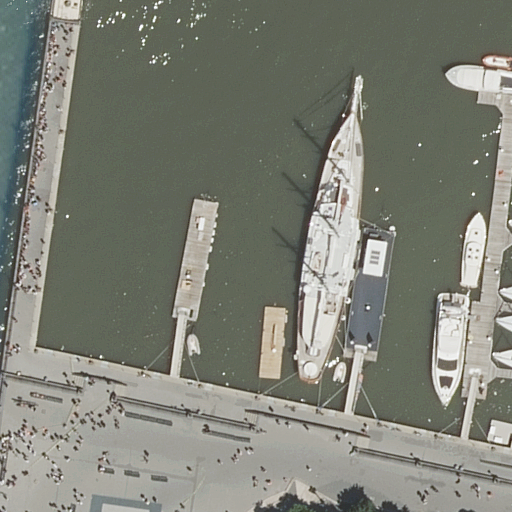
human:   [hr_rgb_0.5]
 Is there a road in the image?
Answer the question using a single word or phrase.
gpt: yes

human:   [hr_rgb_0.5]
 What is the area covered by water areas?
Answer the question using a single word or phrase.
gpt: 7622m2

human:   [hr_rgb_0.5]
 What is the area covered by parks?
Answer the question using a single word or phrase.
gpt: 6194m2

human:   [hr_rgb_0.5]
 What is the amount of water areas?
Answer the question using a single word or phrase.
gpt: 1

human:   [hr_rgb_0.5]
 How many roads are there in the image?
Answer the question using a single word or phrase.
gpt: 2

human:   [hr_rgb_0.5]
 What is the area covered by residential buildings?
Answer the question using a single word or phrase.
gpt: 0m2

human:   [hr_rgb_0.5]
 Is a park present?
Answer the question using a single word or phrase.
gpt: yes

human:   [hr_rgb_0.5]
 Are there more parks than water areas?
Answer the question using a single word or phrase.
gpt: no

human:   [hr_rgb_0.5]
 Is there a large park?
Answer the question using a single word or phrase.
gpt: yes

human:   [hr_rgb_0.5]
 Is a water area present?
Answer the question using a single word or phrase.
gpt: yes

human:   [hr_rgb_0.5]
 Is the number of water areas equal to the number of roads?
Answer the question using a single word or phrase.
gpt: no

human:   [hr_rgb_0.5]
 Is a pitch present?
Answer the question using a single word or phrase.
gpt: yes

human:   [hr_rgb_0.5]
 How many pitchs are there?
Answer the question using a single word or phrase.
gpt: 1

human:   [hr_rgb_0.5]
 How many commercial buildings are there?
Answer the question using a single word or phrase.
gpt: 0

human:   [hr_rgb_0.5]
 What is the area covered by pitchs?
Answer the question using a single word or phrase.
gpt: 38m2

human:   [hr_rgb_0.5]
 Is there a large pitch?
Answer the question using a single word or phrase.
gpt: no

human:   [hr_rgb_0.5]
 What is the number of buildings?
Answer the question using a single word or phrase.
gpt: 0

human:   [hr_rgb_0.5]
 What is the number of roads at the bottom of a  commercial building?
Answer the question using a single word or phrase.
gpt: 0

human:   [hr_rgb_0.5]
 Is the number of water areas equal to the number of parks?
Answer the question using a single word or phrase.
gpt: yes

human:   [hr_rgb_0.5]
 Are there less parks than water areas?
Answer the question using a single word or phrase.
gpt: no

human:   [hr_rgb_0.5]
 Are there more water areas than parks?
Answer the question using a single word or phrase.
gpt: no

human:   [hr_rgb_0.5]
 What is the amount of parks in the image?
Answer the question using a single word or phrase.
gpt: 1

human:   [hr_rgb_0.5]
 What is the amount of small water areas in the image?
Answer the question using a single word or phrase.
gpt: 0

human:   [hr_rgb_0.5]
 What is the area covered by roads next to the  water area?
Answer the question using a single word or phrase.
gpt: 0m2

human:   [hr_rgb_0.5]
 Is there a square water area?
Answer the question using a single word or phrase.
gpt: no

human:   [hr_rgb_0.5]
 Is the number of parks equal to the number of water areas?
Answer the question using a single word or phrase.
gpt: yes

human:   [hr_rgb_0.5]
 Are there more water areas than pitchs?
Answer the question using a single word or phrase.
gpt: no

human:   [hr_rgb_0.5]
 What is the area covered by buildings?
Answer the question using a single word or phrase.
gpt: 0m2

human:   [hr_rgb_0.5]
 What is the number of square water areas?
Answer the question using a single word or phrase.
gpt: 0

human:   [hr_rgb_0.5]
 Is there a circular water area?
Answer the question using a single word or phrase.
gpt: no

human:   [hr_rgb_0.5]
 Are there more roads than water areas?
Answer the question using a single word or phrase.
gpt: yes

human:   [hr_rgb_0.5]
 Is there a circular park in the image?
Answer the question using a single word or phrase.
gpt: no

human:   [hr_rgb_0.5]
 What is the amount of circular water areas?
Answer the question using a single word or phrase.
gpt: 0

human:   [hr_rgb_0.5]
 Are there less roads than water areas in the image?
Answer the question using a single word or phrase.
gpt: no

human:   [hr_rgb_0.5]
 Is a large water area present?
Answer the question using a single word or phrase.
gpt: yes

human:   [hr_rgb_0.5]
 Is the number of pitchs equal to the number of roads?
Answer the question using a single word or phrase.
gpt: no

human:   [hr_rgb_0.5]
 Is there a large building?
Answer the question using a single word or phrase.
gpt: no

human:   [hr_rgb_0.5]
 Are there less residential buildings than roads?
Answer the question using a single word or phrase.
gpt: yes

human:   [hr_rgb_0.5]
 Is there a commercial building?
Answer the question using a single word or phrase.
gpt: no

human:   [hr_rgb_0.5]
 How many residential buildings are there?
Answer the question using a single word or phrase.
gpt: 0

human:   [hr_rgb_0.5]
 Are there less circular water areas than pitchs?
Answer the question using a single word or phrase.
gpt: yes

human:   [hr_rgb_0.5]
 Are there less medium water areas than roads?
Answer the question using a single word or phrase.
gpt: yes

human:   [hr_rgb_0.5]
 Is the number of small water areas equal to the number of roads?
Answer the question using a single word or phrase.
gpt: no

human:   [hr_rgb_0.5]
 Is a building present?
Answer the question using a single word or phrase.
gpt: no

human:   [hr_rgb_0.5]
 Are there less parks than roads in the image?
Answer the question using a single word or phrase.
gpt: yes

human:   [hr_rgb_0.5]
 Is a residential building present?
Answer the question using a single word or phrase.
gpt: no

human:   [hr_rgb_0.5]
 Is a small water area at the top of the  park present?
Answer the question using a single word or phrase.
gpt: no

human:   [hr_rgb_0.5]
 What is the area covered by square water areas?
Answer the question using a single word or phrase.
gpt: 0m2

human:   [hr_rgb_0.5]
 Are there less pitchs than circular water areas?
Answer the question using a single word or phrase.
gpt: no

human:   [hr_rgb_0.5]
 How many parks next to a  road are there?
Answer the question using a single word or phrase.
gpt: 1

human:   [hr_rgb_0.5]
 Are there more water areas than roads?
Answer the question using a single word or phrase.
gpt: no

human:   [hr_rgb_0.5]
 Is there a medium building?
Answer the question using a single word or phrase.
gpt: no

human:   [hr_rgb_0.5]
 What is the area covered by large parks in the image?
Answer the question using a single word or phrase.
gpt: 6194m2

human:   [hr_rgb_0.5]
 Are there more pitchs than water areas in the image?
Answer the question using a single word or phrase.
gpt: no

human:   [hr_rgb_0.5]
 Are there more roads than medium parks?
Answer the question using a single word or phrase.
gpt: yes

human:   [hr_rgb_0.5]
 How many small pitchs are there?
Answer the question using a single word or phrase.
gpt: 1

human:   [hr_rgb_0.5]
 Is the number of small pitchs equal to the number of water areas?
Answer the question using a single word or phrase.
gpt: yes

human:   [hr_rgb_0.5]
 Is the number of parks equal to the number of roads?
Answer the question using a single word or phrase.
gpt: no

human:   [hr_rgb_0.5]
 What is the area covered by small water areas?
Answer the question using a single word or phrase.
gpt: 0m2

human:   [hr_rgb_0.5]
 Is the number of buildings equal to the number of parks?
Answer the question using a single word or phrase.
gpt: no

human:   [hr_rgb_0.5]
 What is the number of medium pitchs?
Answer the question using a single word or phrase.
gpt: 0

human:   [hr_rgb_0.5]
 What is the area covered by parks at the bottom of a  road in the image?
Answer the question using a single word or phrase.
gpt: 0m2

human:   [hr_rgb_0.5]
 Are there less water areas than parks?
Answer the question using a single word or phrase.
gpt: no

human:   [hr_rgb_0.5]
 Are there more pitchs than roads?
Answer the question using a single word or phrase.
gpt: no